Question: I am facing a problem creating a Tkinter-application under Windows, using python 2.7. Basically, when I create an OptionMenu, its right corner (where a down button indicates that something happens when you click there) is truncated in the middle.
The following code reproduces the issue:
'''
from Tkinter import Tk, StringVar
from ttk import OptionMenu
root = Tk()
options = list('ABC')
var = StringVar(value='A')
om = OptionMenu(root, var, var.get(), *options)
om.config(width=25)
om.pack()
root.mainloop()
'''
The result looks on my computer like this:

I have played around with the 'padx' and 'ipadx' keywords of the packing layout manager and also tried a grid layout instead. None of them lets me see the down-arrow completely.
I appreciate your helpful comments on this issue.
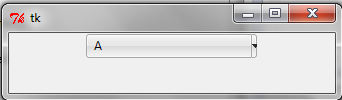
Answer: The same happens to me on Windows 7 but not on XP, both using Python 2.7. I have found a <URL> though